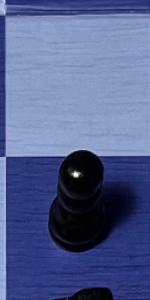
Label: Pawn_Black